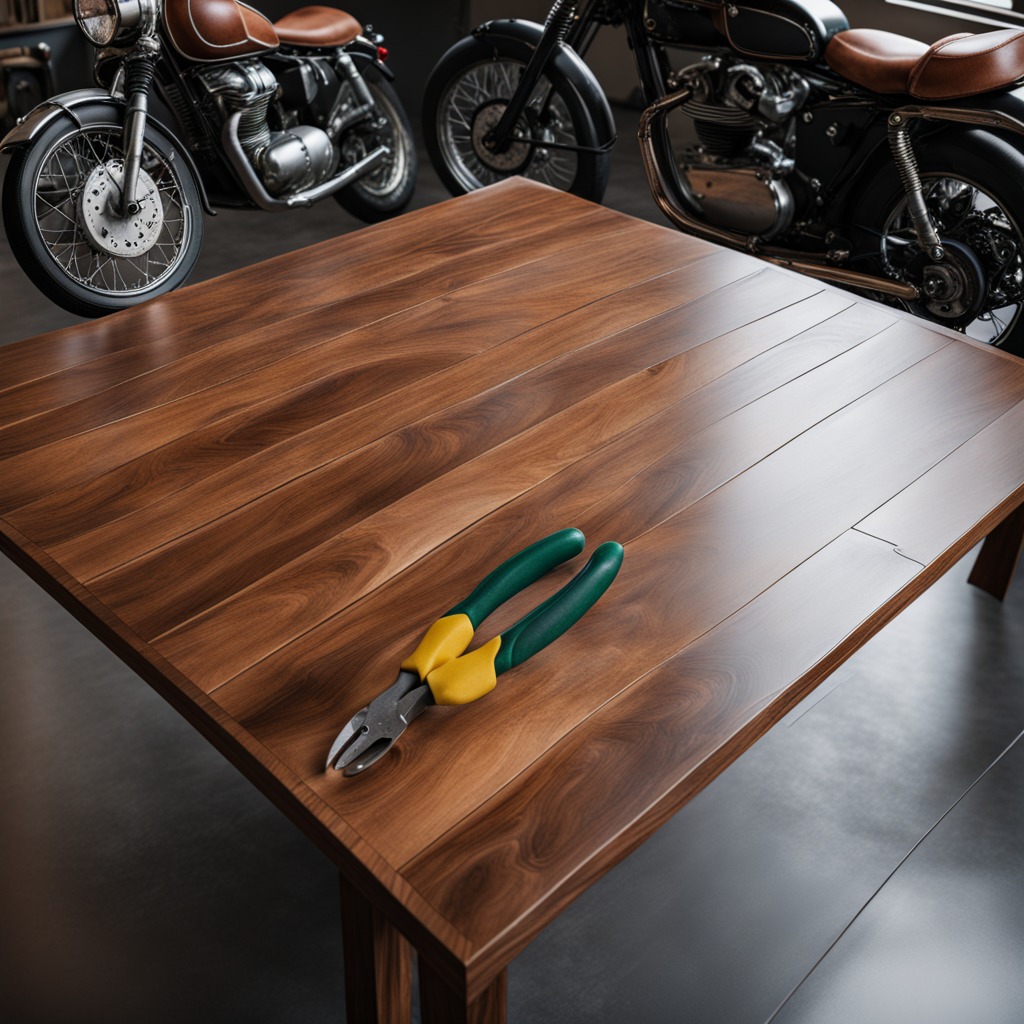
A plier is lying on an oil-spilled wooden table in a vintage motorcycle garage.